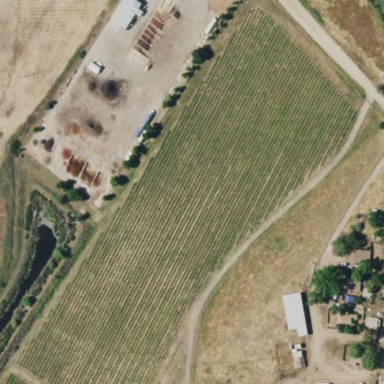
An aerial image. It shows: Vineyard where grapes are grown.